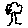
Label: tree